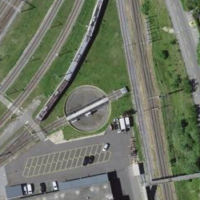
EUNIS habitat code: 57
Species observed at this site:
Centaurium erythraea